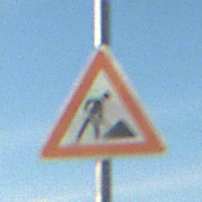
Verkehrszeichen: Arbeitsstelle
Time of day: MorningAfternoon
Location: Outdoor (Suburban)
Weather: PartlyCloudy
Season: NotSpecified
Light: Natural